Question: I'm doing a website that needs to have layout such as the one here:
<URL>
I've spent 2 days researching how to do proper 2 column layout and tried different options, but none seem to work just right.
Right now I have 2 versions - <URL>
The problem with the first one is that if you reduce the height of the browser's window considerably I end up with some white space bellow the sidebar and some of my text ends up outside the border (see screenshot).
The problem with eh second one is that I don't can't place a full-screen background image behind both columns.
In addition, unlike on the sample website ( <URL> that I'm trying to duplicate, I'd like to have a vertical scroll bar appear if browser's window reaches certain minimum height.
I know people sometimes get annoyed with types of questions, but I really just can't figure this out and I did read numerous articles and examples.
I'm not asking to write code for me, although any code samples would be most appreciated. Minimally, I was hoping for directions for some good tutorial, as I really would like to master this layout. It comes up a lot in my work and I'd like to have my own code that I have 100% understanding of rather than using Wordpress.

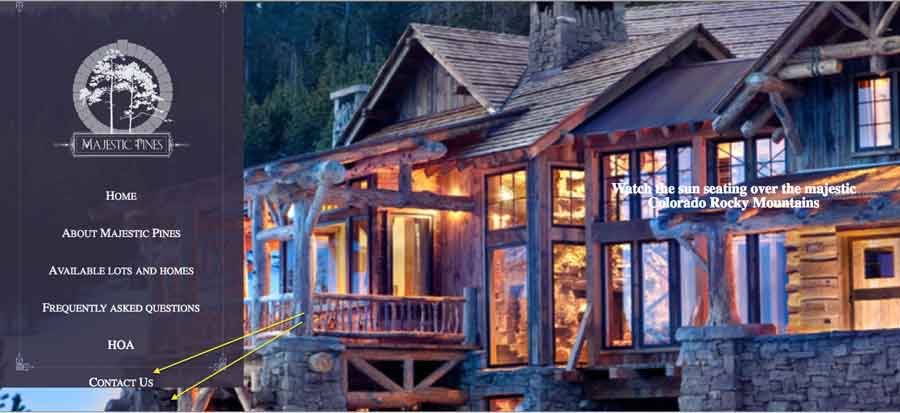
Answer: For the 1st one, add 'overflow: scroll;' to the '#sidebar > .row' rule.
You a fullscreen background image in the second one. It's just that #maincontent, which is in front of it, has a 'background:white;' rule, so you can't see it.
Edit: I did not get annoyed by the way..